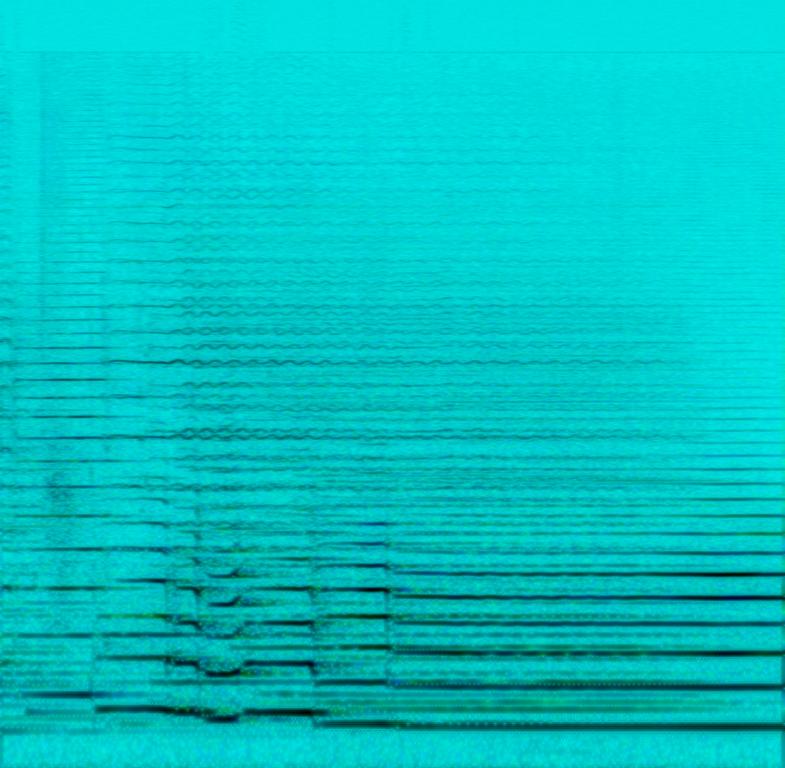
A bass trombone is playing a melody while violas and violins support with a long melody in the mid and higher register. This song may be playing live.